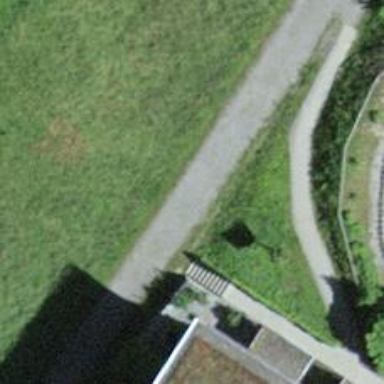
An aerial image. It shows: Footway with pebblestone surface of grade2 tracktype.